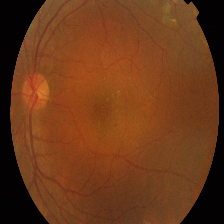
Diabetic retinopathy grade: Proliferative DR